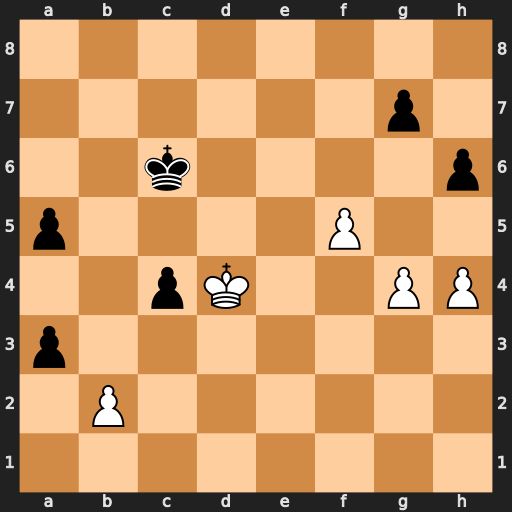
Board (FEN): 8/6p1/2k4p/p4P2/2pK2PP/p7/1P6/8
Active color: w
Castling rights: -
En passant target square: -
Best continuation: bxa3 c3 Kxc3